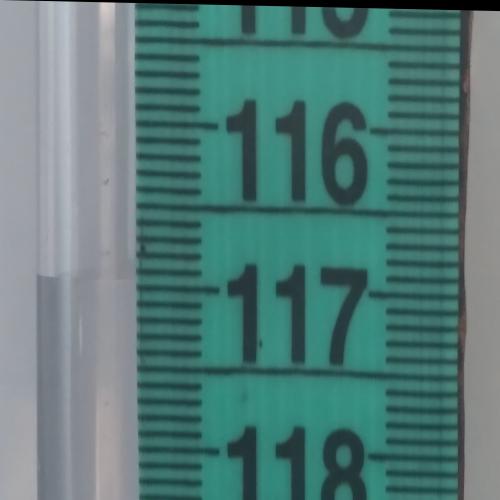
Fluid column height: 117.0 cm